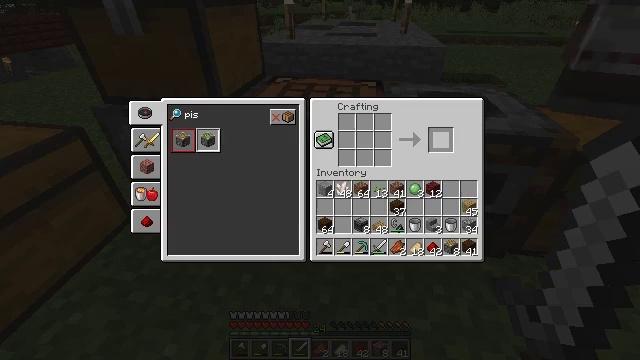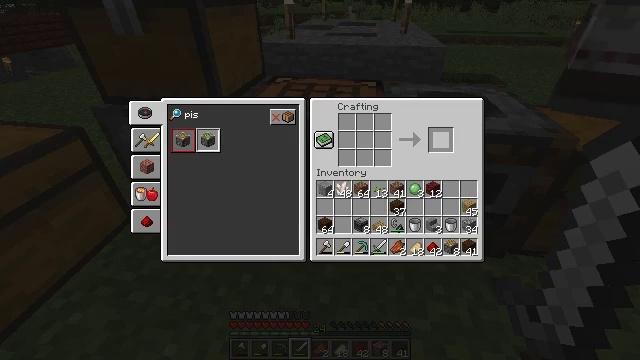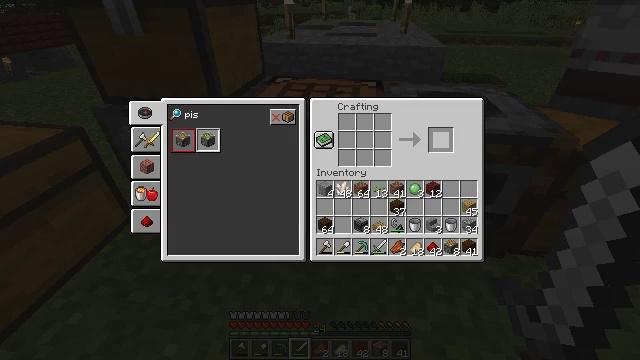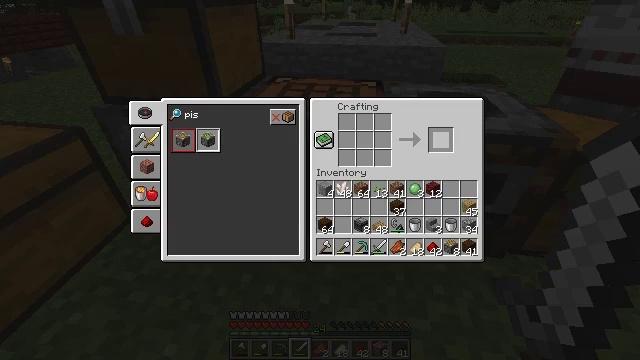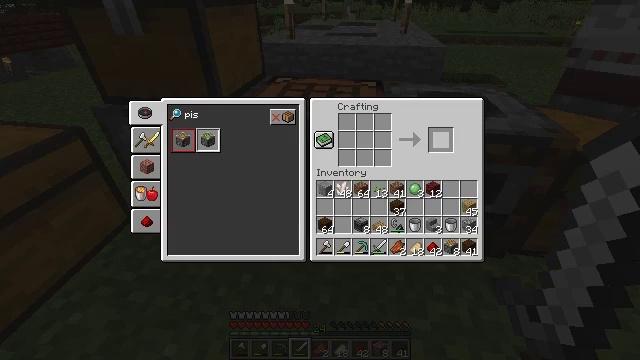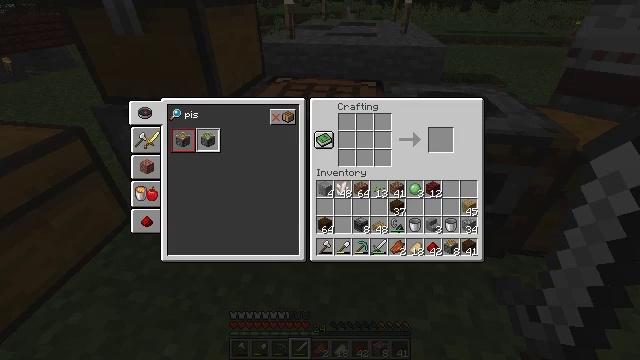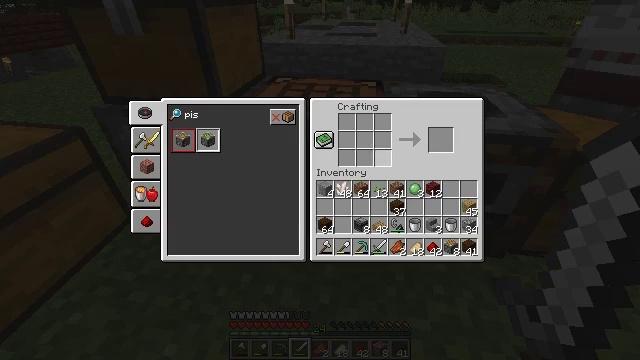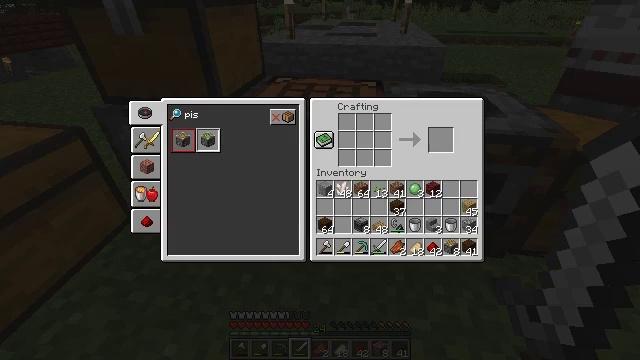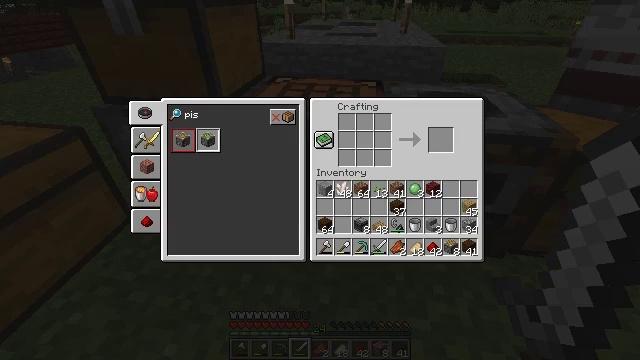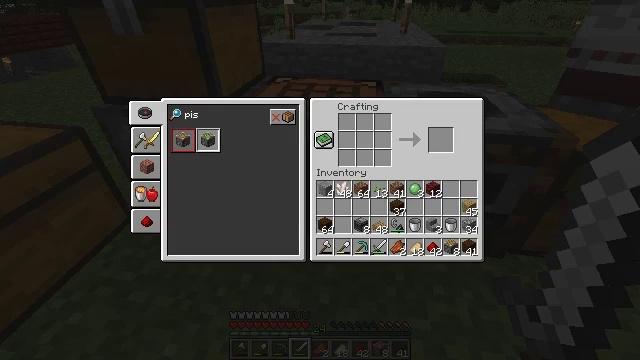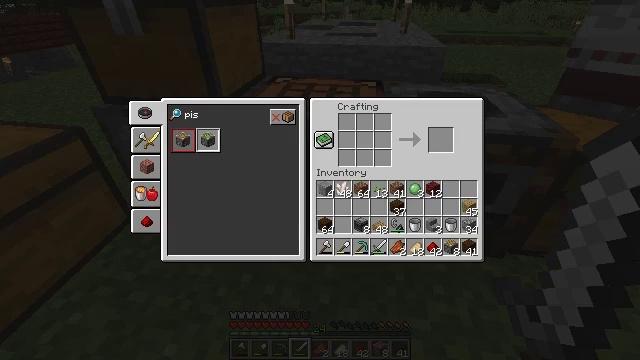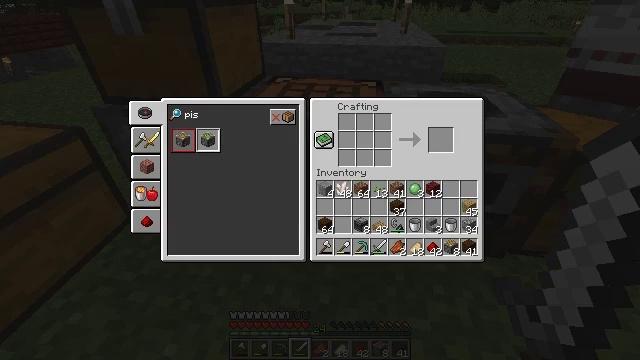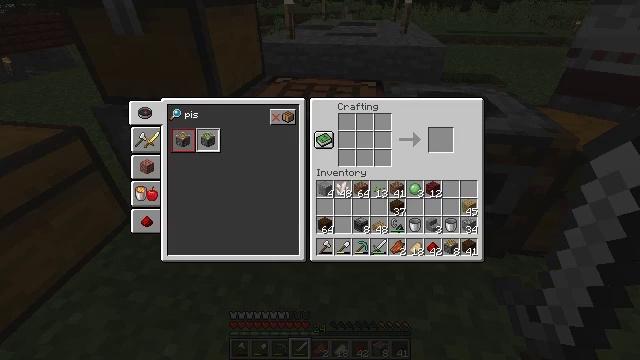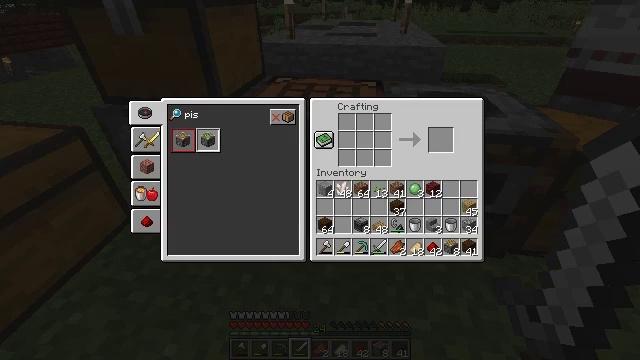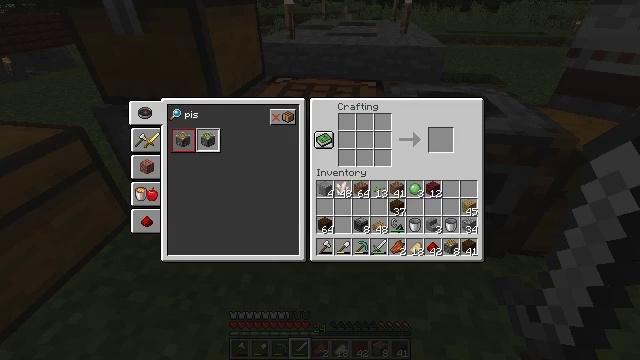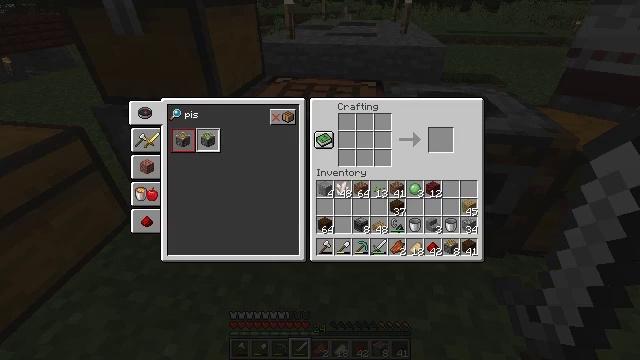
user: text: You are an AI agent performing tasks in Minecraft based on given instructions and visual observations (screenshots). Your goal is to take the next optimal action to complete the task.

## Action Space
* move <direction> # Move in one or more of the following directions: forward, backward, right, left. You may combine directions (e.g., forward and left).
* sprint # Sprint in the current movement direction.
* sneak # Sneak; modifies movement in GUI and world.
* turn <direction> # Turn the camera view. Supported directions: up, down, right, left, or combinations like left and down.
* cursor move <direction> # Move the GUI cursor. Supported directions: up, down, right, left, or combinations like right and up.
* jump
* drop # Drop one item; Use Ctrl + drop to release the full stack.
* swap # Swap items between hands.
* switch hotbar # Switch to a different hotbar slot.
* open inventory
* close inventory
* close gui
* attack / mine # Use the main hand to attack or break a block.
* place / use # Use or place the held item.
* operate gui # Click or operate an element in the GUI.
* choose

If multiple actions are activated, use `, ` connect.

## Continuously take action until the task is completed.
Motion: motion action
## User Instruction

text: Open the crafting table and create a sticky piston.
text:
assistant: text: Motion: sneak
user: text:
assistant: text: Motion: sneak
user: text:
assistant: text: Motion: sneak
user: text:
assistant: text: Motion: sneak
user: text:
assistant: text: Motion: sneak, turn left
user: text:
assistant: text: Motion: sneak, turn left and down
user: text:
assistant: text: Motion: sneak, turn left and down
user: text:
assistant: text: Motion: sneak, turn left
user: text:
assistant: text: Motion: turn left
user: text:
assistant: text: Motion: turn left
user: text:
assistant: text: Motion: no_op
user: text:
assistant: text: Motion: turn left
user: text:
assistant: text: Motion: no_op
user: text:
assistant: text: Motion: no_op
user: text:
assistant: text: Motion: no_op
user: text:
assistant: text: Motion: no_op
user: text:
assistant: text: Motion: no_op
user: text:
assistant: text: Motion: turn left
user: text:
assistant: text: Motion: no_op
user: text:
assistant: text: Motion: no_op
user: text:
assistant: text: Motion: no_op
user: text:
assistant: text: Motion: no_op
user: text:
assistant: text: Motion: no_op
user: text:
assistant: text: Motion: attack / mine
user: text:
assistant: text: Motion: attack / mine
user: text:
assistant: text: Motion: no_op
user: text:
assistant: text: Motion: no_op
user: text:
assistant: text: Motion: no_op
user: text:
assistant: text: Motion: no_op
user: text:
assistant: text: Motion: sneak